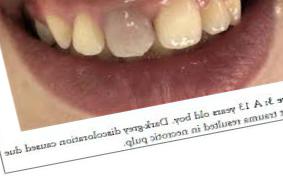
Condition: Tooth Discoloration